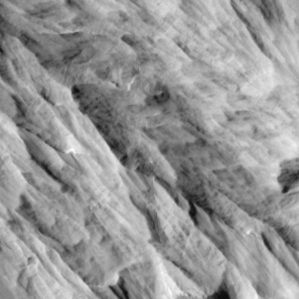
Label: non_frost